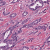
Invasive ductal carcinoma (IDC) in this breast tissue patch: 1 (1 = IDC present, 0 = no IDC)